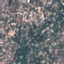
Land use / land cover: Residential